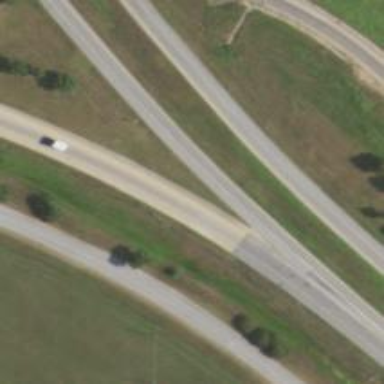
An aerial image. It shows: Secondary road.